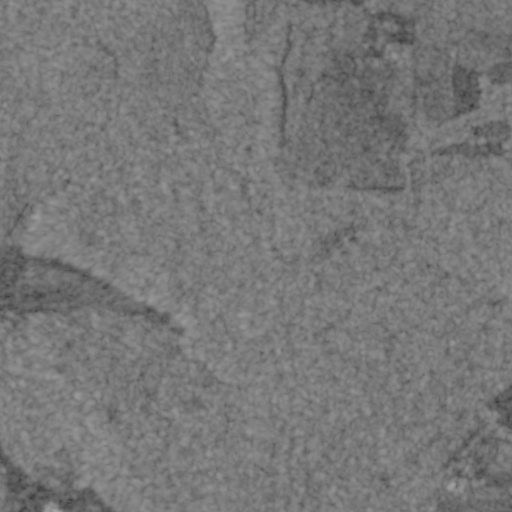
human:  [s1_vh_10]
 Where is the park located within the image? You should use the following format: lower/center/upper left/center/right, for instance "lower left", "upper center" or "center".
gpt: The park is located in the lower left of the image.
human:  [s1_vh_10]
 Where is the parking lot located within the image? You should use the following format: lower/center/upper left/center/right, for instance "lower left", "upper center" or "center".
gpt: The parking lot is located in the center right of the image.
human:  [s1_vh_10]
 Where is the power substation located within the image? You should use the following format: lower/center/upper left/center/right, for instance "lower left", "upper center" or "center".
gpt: The power substation is located in the center right of the image.
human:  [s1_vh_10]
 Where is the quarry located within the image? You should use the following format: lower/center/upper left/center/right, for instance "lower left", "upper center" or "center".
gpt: The quarry is located in the lower right of the image.
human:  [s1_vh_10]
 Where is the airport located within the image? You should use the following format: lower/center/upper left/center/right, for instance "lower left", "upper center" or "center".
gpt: There is no airport in the image.

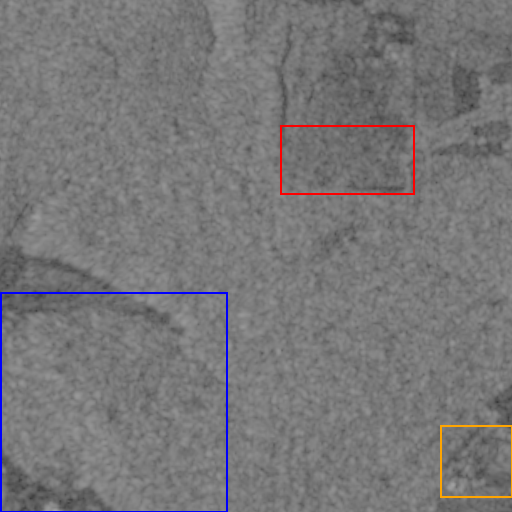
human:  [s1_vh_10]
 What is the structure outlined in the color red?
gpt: The structure outlined in red is a crop field.
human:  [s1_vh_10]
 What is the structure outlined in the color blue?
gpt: The structure outlined in blue is a park.
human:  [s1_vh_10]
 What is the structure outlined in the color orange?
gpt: The structure outlined in orange is a quarry.
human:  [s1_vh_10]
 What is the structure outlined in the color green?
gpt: There is no green outline.